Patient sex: M
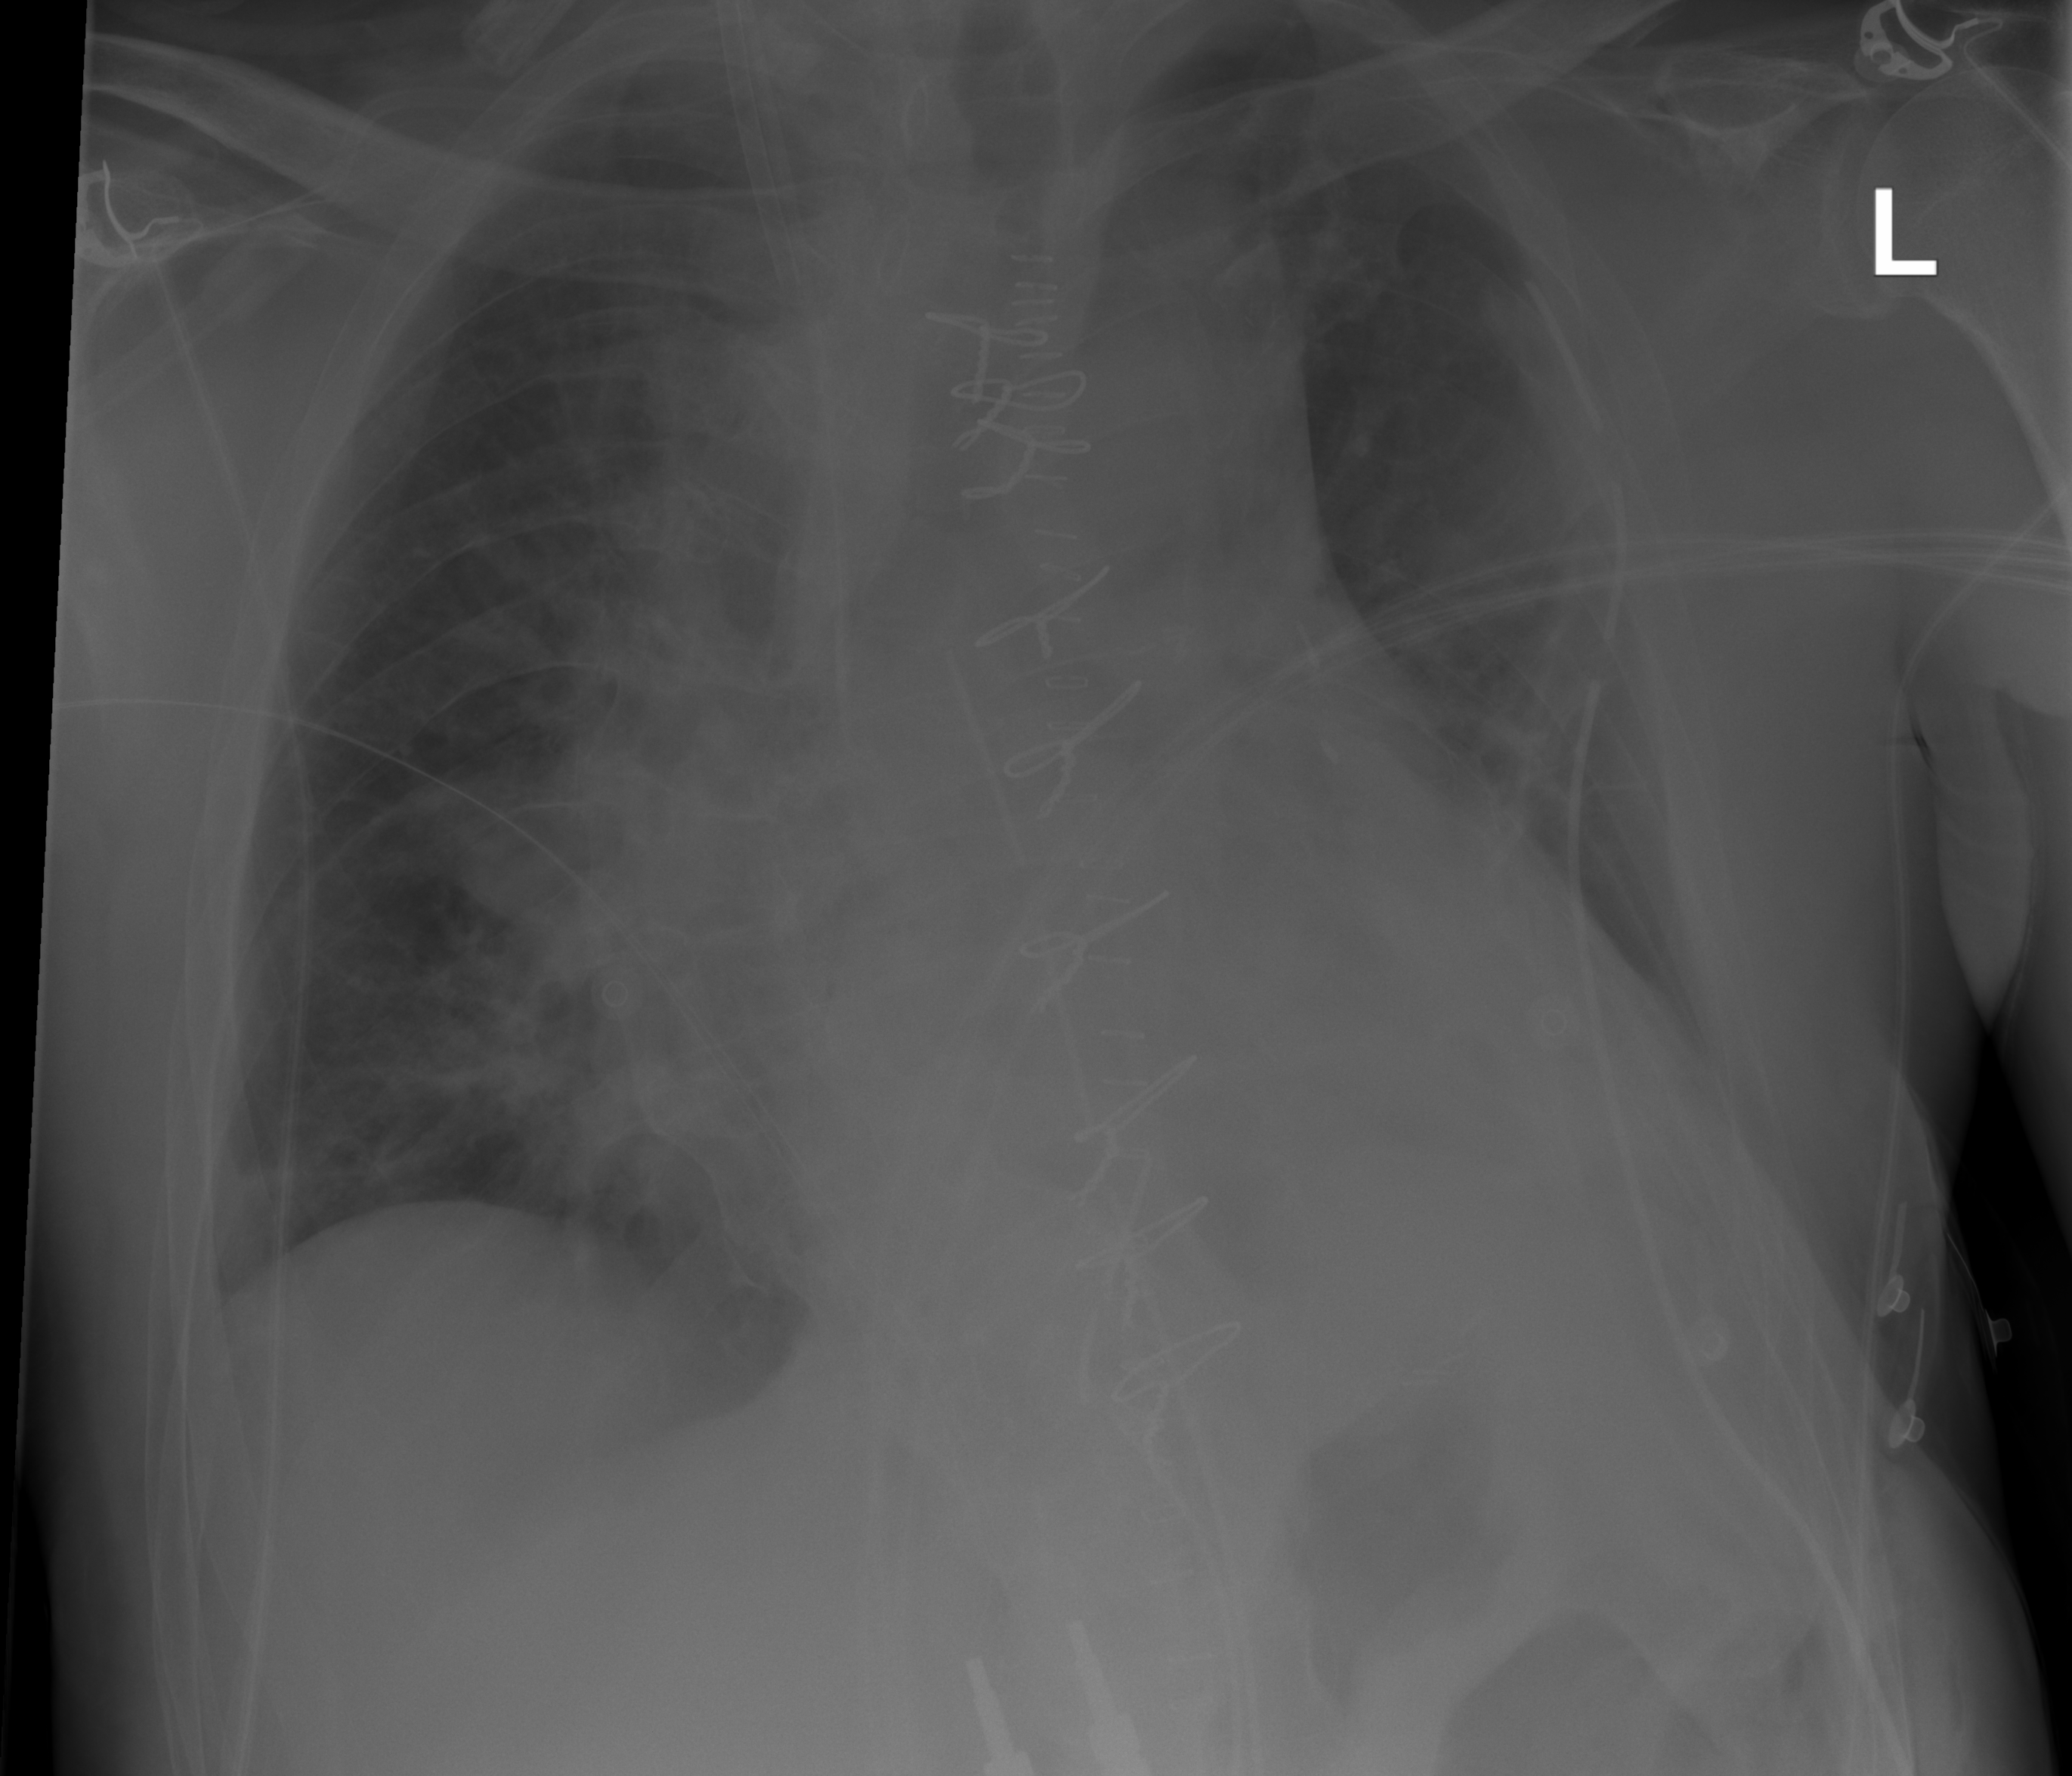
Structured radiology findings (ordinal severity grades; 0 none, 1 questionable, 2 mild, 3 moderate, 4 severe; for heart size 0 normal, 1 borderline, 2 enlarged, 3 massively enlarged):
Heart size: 2
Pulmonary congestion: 1
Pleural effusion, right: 0
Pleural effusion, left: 1
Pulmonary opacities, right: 0
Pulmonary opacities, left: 0
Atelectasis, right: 0
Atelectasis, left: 2